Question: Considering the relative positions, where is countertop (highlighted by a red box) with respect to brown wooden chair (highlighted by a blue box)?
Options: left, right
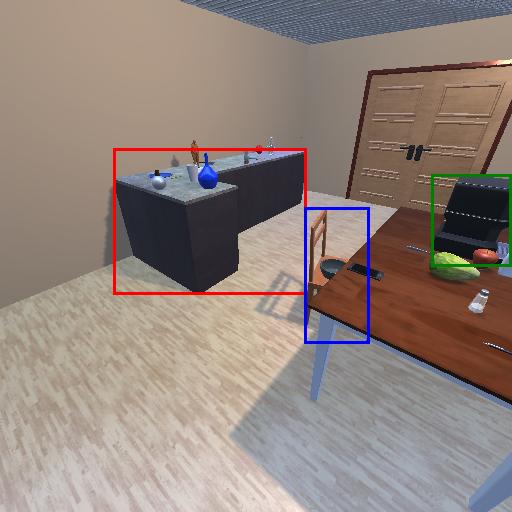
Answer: left